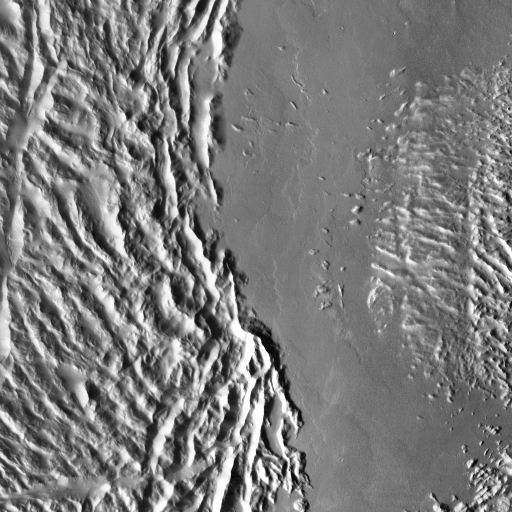
Crater classes present: Background